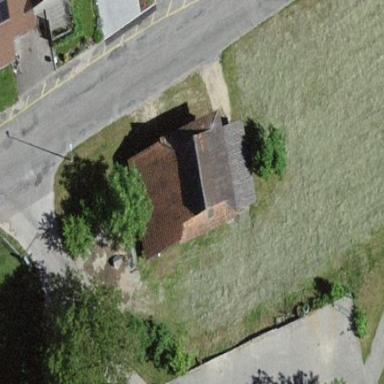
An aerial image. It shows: Barn.